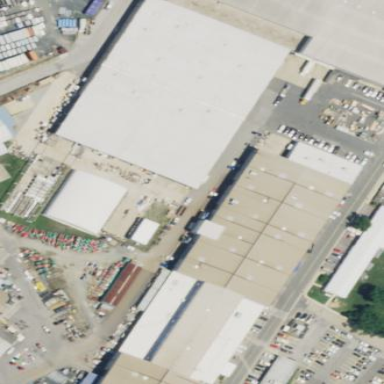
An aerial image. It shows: Industrial building located at shipyard.